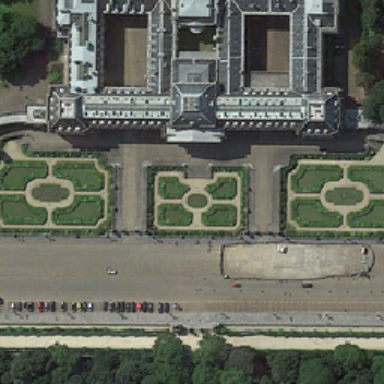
The rectangle lies between the road and the building .